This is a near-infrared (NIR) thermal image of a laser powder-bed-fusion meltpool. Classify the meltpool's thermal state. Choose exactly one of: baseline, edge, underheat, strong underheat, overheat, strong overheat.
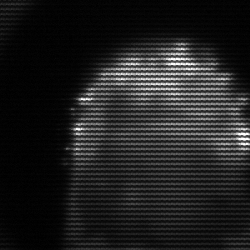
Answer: strong underheat